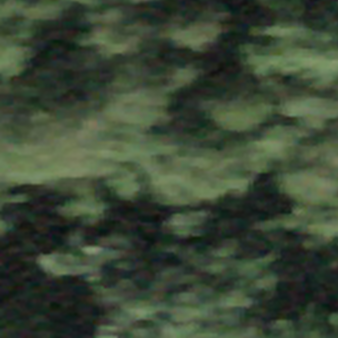
Label: other